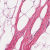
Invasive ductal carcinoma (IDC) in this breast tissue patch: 0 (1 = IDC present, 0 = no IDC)